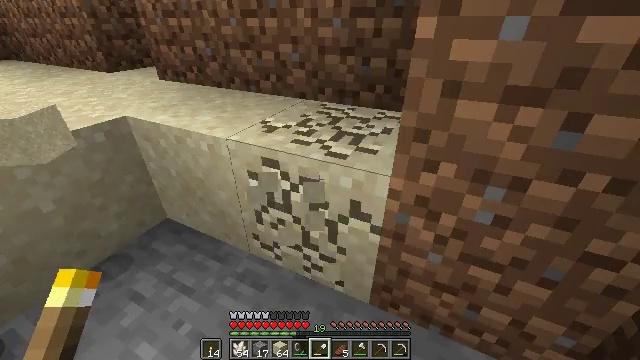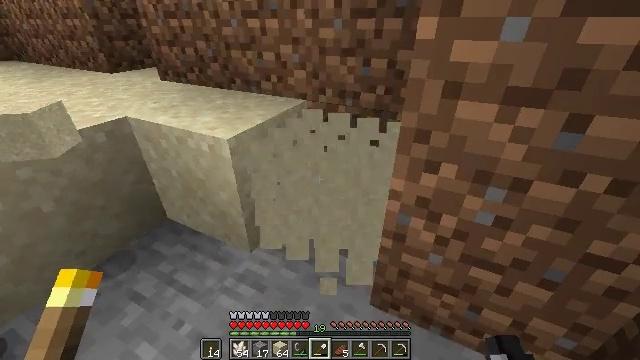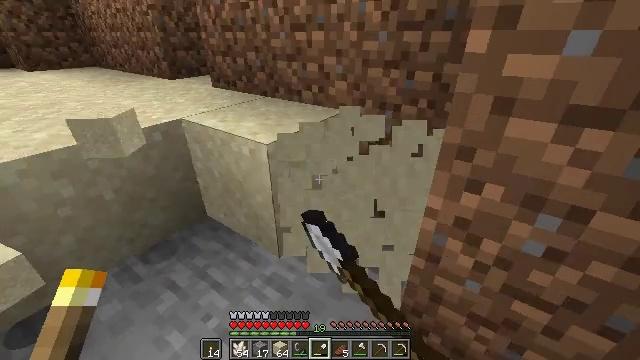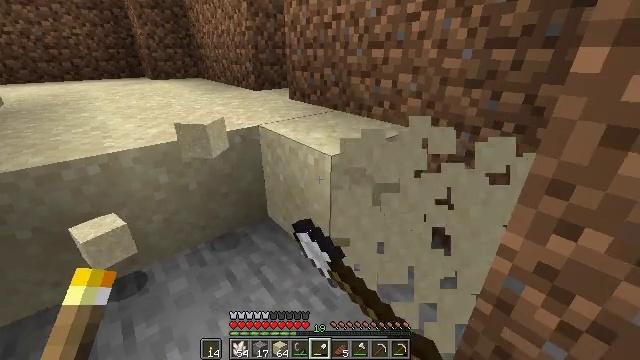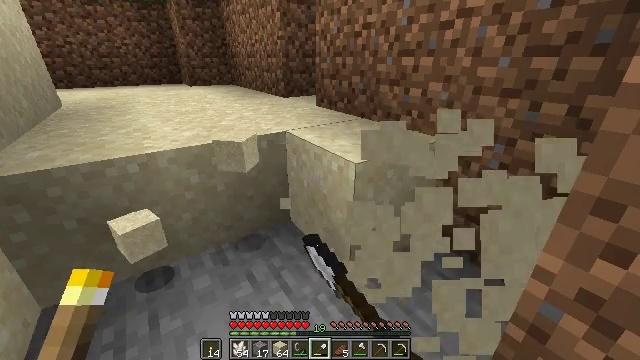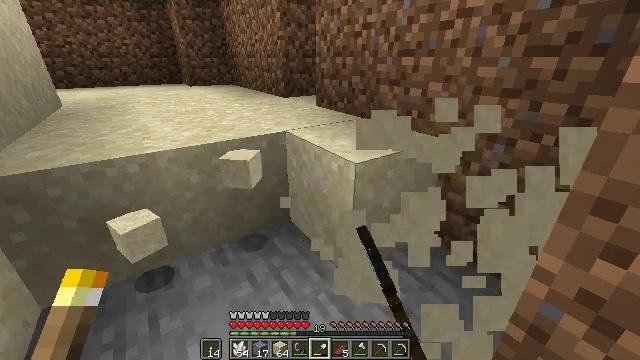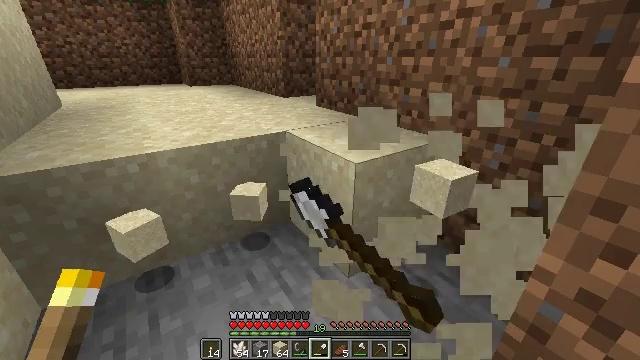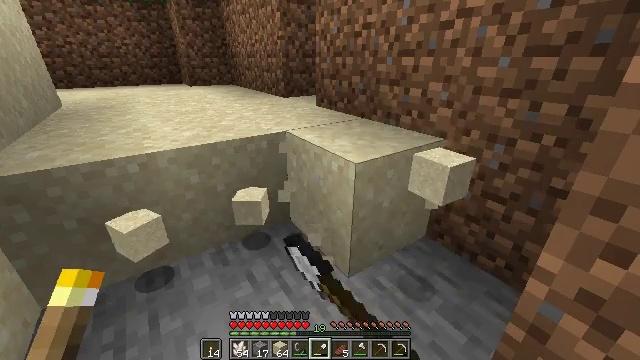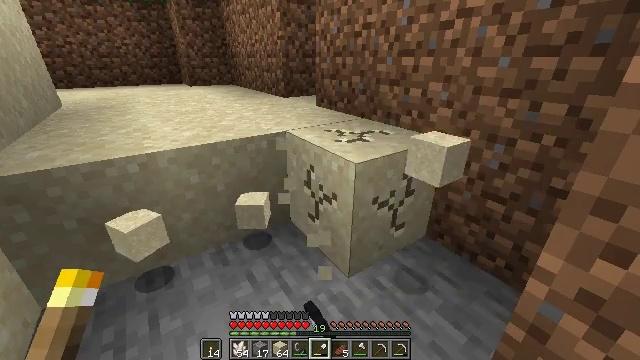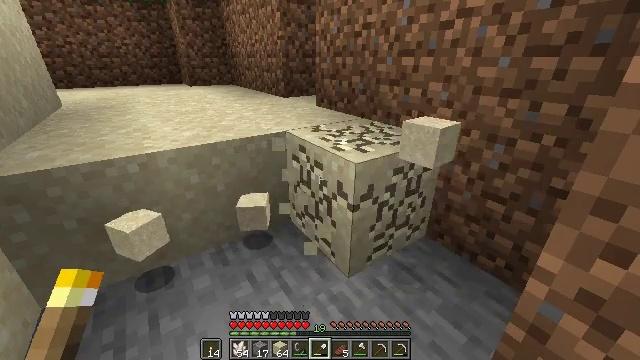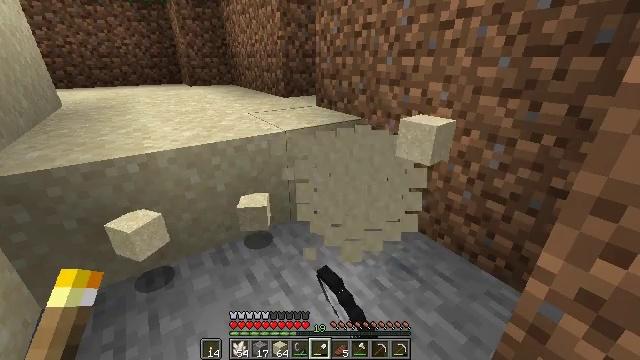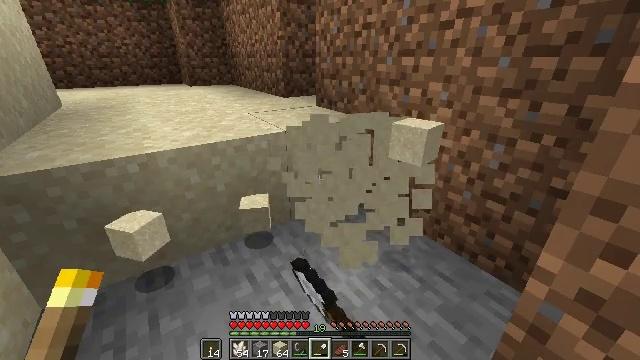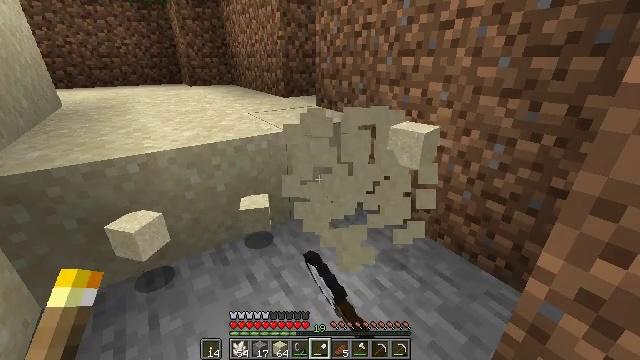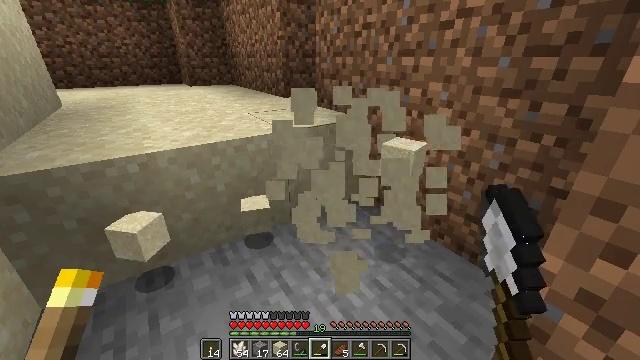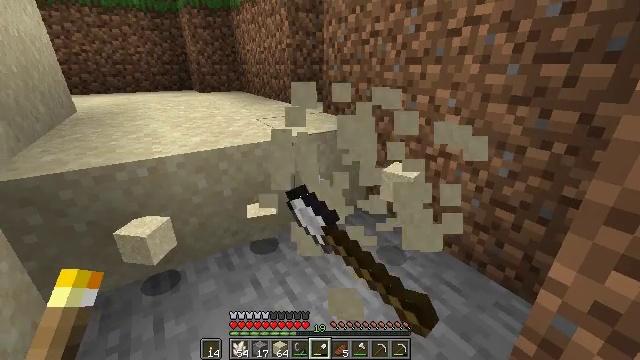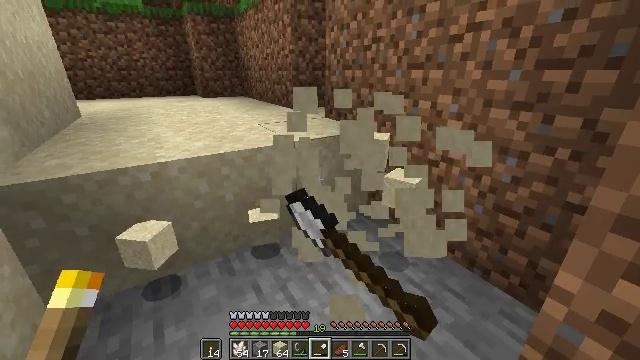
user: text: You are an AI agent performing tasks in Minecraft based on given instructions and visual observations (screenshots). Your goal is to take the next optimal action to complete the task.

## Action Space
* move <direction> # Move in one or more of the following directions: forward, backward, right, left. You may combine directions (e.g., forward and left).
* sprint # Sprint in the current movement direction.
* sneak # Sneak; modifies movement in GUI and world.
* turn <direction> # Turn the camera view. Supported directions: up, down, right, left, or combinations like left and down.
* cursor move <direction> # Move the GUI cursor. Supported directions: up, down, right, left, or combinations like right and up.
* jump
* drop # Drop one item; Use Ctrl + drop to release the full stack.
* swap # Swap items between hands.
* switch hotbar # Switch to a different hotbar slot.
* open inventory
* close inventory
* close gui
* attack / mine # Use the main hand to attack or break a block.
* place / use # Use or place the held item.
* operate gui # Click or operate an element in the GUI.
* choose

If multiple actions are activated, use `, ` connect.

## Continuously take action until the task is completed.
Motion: motion action
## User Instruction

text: Gather sand from the desert.
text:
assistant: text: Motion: attack / mine
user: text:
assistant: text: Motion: turn left and up, attack / mine
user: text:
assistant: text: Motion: turn left and up, attack / mine
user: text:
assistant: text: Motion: turn left and up, attack / mine
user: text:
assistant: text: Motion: attack / mine
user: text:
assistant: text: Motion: attack / mine
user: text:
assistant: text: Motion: attack / mine
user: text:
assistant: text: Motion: attack / mine
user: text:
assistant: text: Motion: attack / mine
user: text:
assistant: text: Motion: attack / mine
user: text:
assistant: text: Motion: attack / mine
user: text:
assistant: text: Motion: attack / mine
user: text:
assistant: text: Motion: attack / mine
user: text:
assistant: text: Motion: turn left and up, attack / mine
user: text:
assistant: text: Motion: move forward, turn up, attack / mine
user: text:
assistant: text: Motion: move forward, attack / mine
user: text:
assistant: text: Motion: move forward, attack / mine
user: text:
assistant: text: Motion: attack / mine
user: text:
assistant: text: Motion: attack / mine
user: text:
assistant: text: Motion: attack / mine
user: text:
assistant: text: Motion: attack / mine
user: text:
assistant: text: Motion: attack / mine
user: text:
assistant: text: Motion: turn left and down, attack / mine
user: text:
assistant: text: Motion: turn left and down, attack / mine
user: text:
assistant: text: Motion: turn left, attack / mine
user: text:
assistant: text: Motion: attack / mine
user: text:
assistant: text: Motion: attack / mine
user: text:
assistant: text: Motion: attack / mine
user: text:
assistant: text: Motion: attack / mine
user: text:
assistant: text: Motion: attack / mine